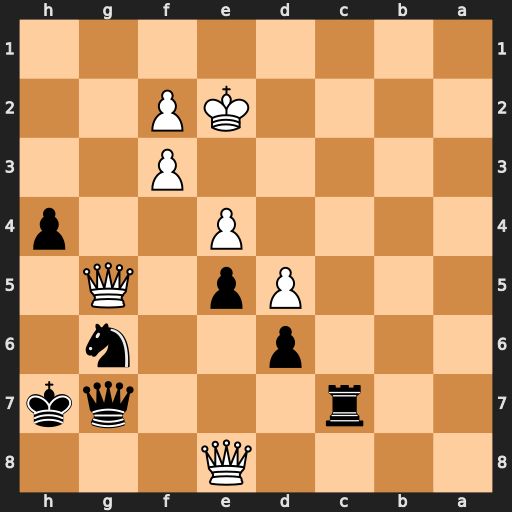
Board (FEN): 4Q3/2r3qk/3p2n1/3Pp1Q1/4P2p/5P2/4KP2/8
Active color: b
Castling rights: -
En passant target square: -
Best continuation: Nf4+ Qxf4 exf4